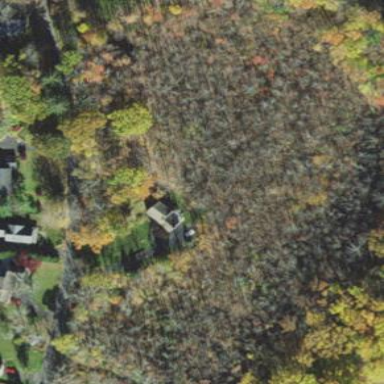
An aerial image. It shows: Existing preserved open space in the woodland.